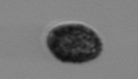
Label: Pseudochattonella_farcimen